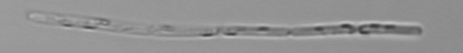
Label: Cerataulina_pelagica